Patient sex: M
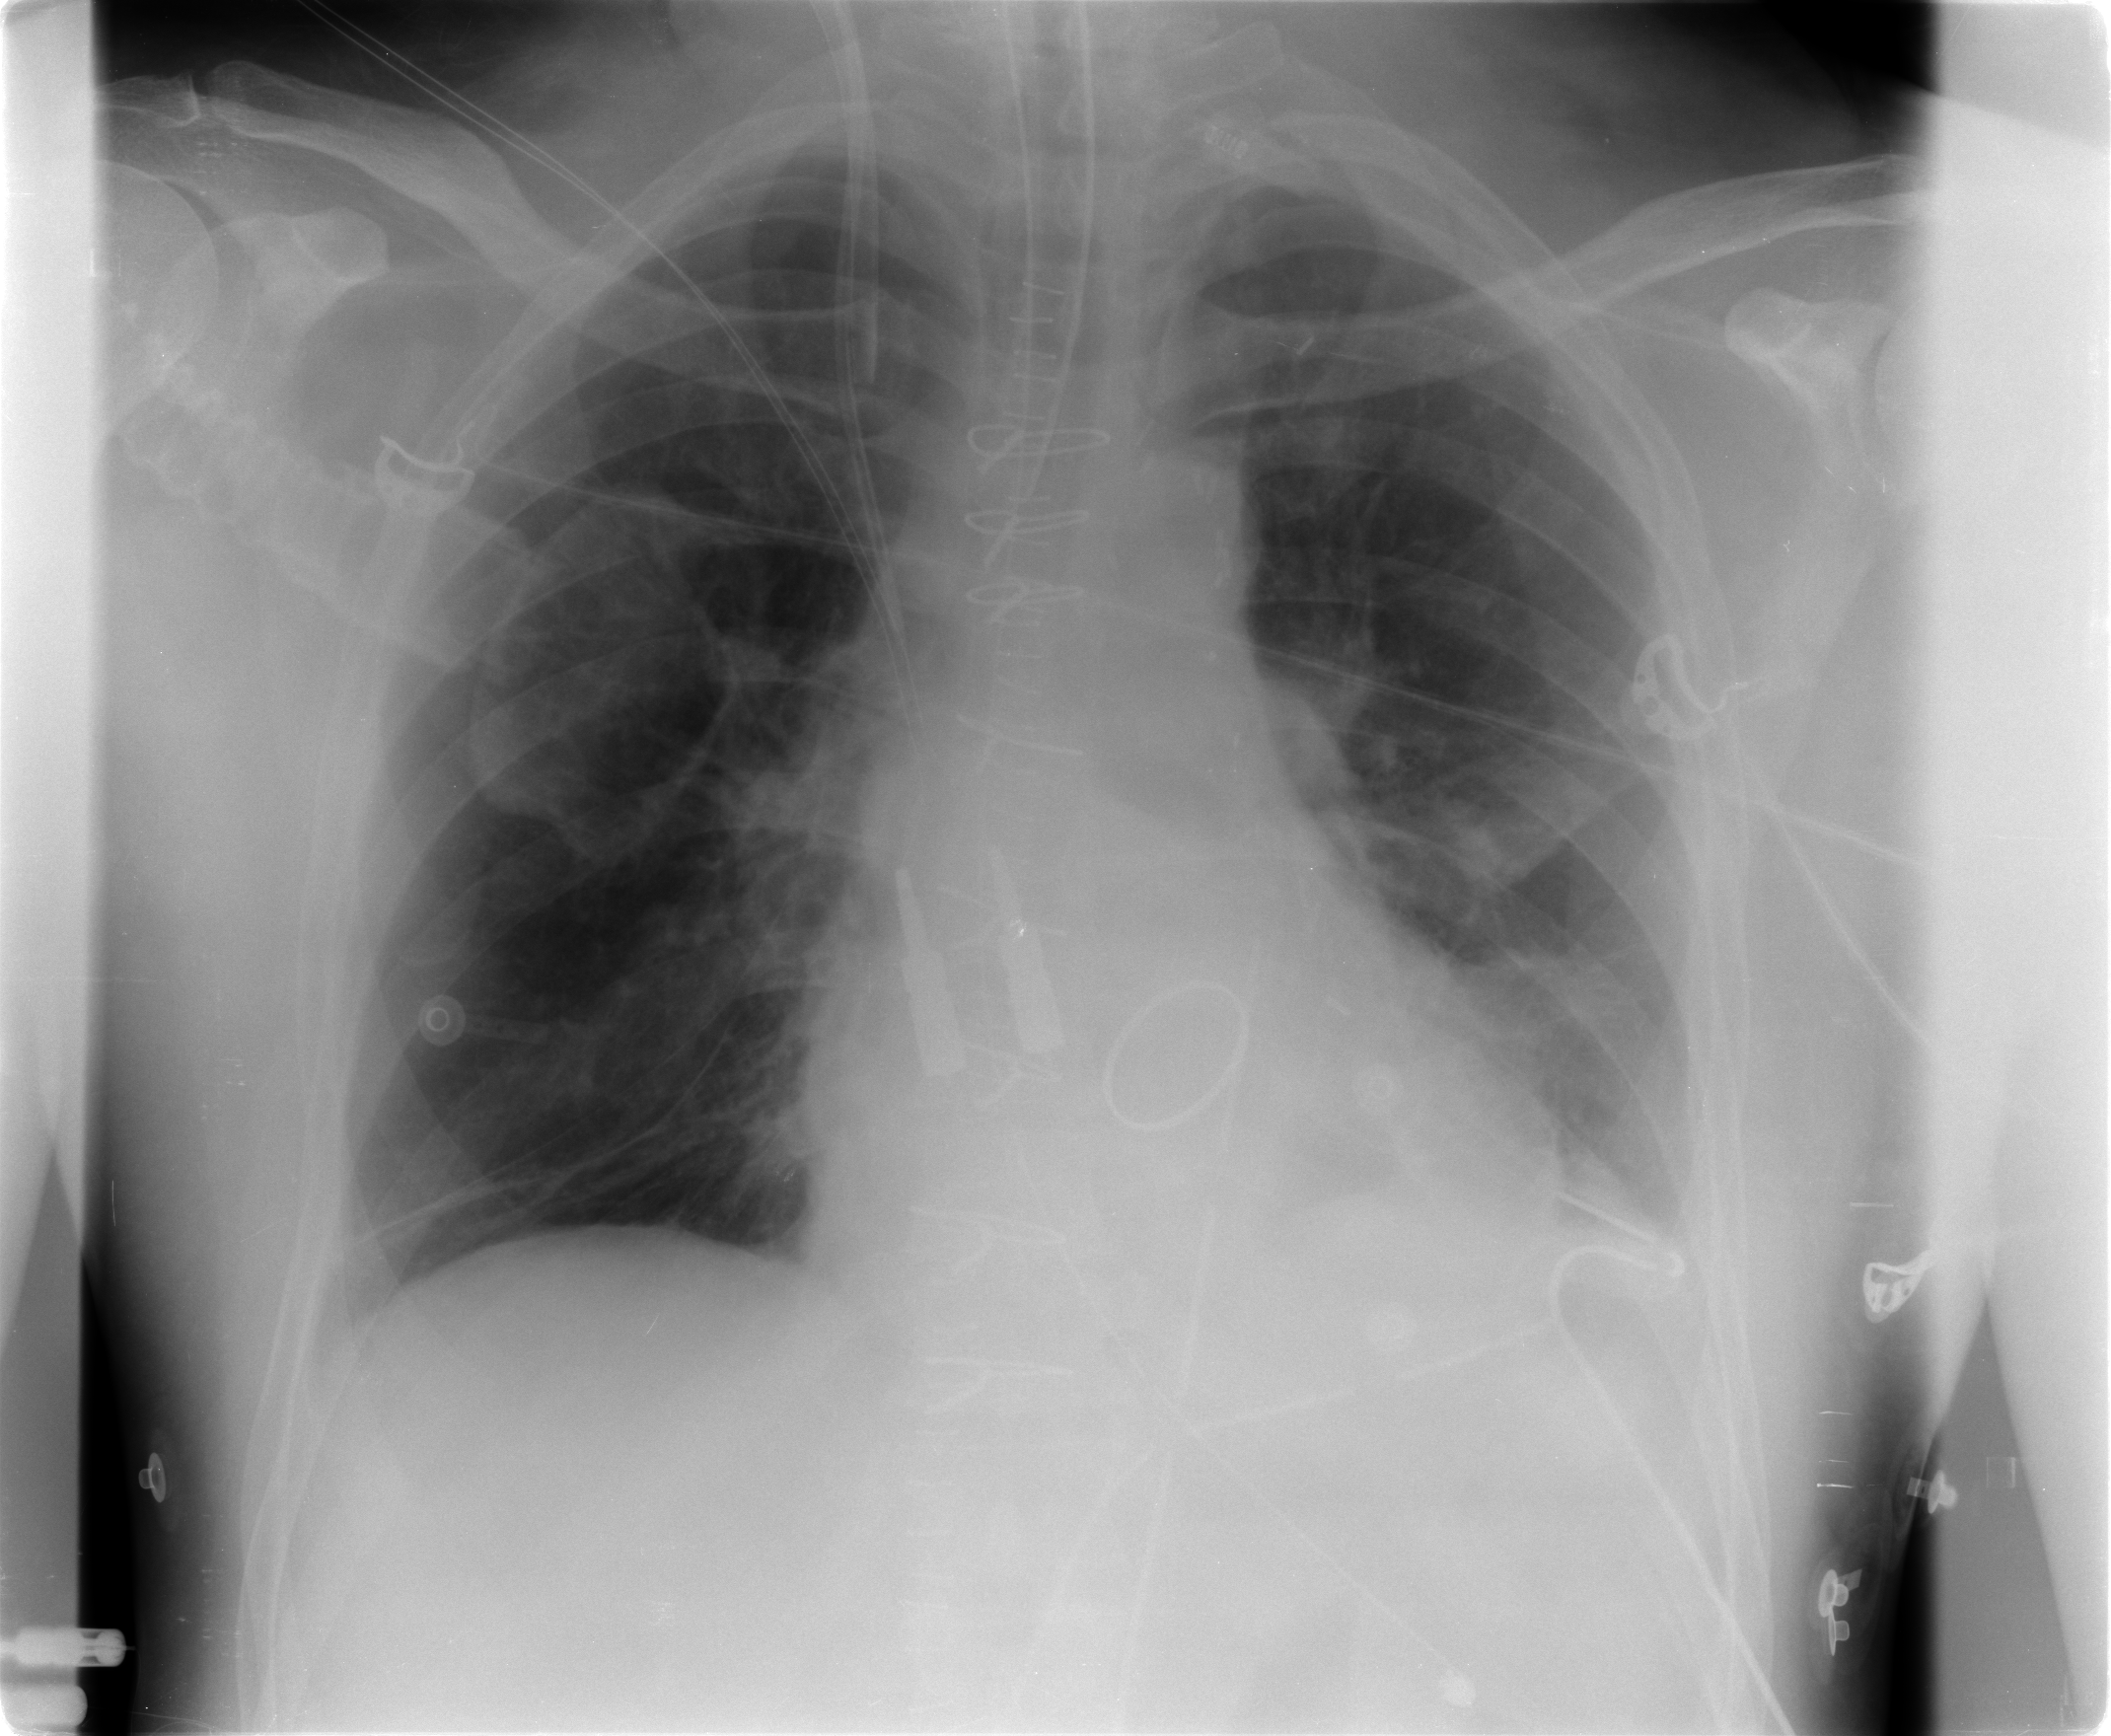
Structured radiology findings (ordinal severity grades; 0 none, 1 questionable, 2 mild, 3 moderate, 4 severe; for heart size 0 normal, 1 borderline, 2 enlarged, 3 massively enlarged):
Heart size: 1
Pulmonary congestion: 0
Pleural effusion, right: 0
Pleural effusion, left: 1
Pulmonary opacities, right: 0
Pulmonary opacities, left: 0
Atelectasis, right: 2
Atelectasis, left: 2